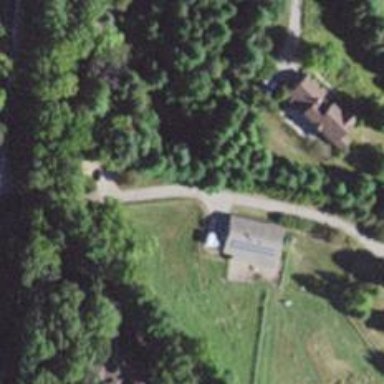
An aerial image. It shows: Driveway.